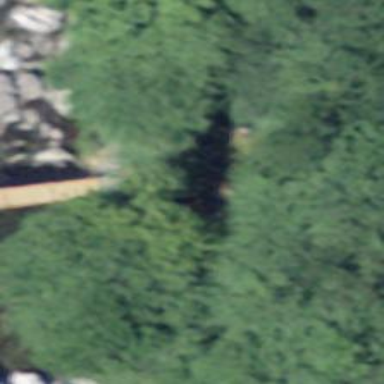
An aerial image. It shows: Path on bridge.